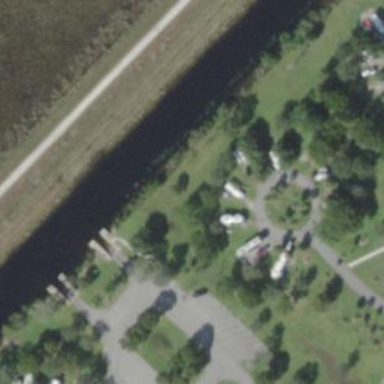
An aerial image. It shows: Caravan site for tourism.